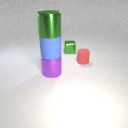
small green metal cube behind large purple metal cylinder